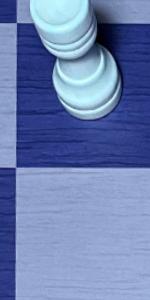
Label: Empty